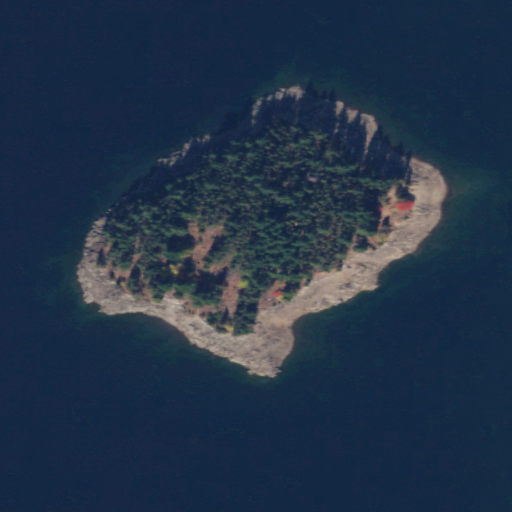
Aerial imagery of island in Washington named Tenmile Island containing open water, evergreen forest, and herbaceous wetlands